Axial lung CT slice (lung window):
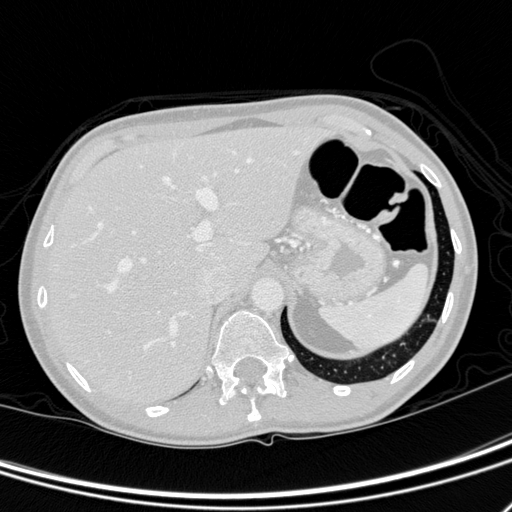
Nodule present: no